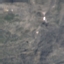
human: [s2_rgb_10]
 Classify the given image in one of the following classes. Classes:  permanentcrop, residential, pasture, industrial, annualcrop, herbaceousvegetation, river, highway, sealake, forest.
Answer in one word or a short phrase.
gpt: HerbaceousVegetation